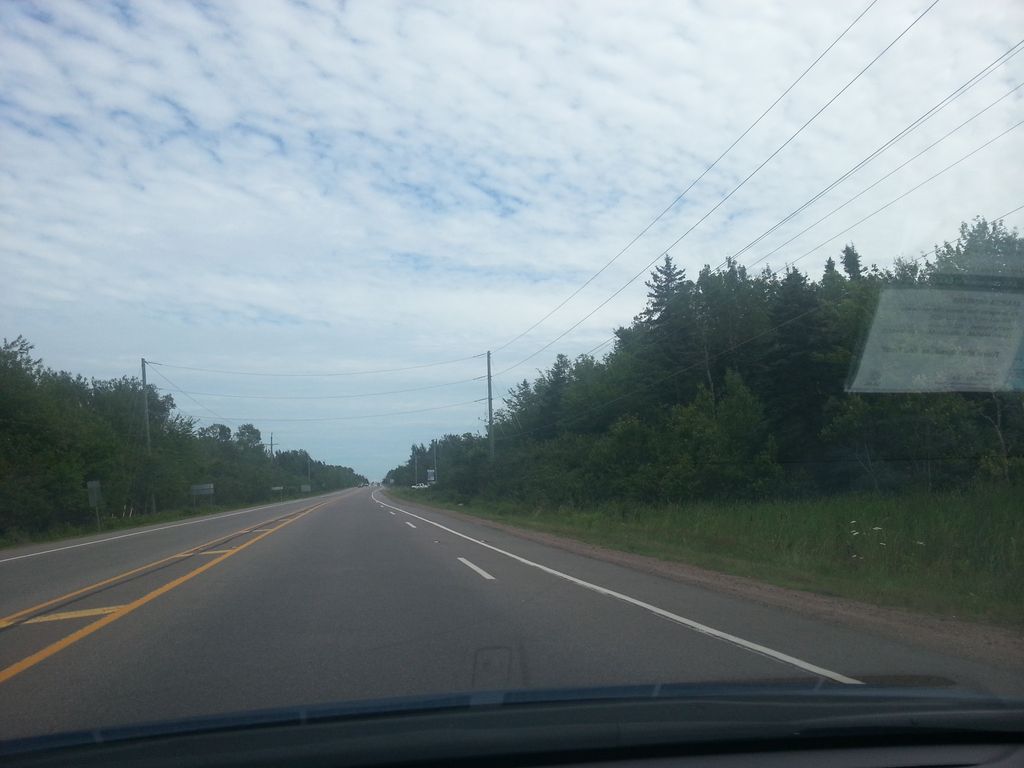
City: charlottetown